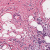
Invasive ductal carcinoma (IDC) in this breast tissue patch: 1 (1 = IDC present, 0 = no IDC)